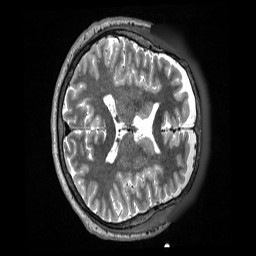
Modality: T2w
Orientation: axial
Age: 55
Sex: male